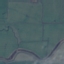
Land use / land cover: Pasture